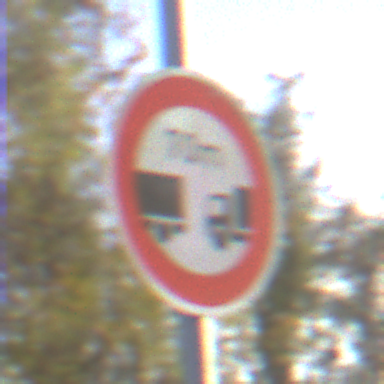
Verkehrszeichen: VerbotUnterschreitenMindestabstand
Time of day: MorningAfternoon
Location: Outdoor (Urban)
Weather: PartlyCloudy
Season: NotSpecified
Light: Natural